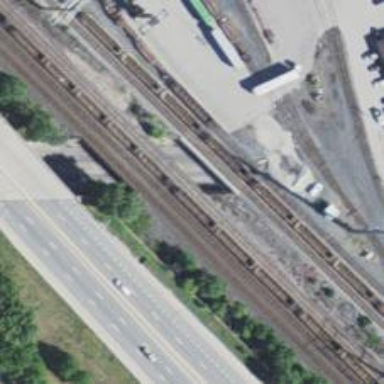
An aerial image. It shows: Railway siding for service.